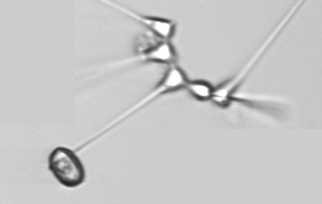
Label: Asterionellopsis_glacialis